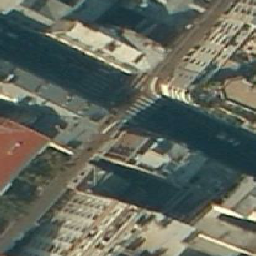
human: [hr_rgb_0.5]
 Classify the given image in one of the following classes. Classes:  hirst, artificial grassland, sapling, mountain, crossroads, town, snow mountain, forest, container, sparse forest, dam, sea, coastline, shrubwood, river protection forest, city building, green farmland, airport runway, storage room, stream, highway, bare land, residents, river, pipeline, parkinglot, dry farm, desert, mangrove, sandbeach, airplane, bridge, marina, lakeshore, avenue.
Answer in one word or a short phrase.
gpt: city building